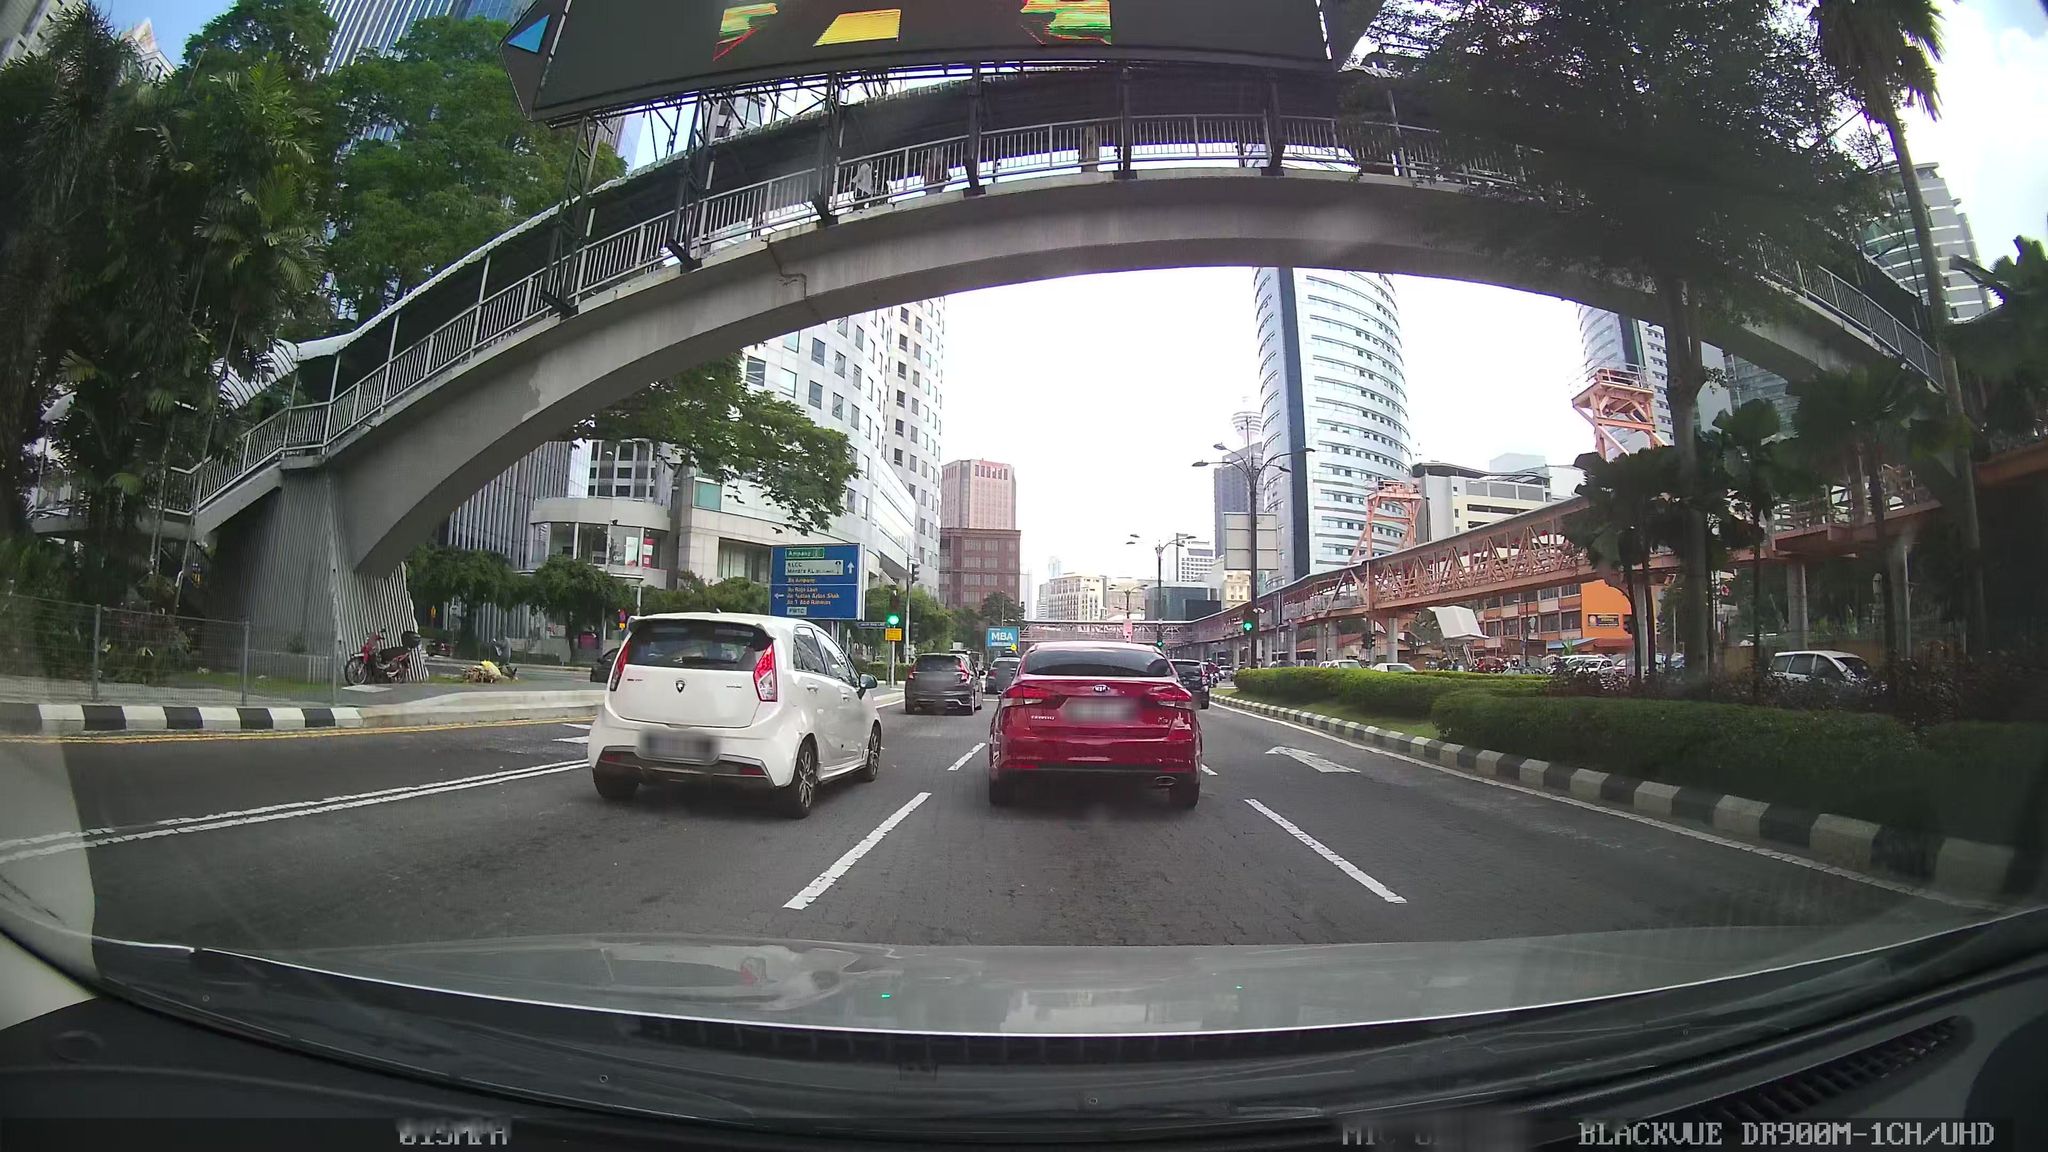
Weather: clear
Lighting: day
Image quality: good
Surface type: driving surface
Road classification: track, steps, footway
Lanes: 1
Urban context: urban centre
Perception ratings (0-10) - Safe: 2.42, Lively: 9.18, Beautiful: 1.16, Boring: 3.97, Depressing: 2.72, Wealthy: 5.2